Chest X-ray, AP view. Patient: 52 years old, sex F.
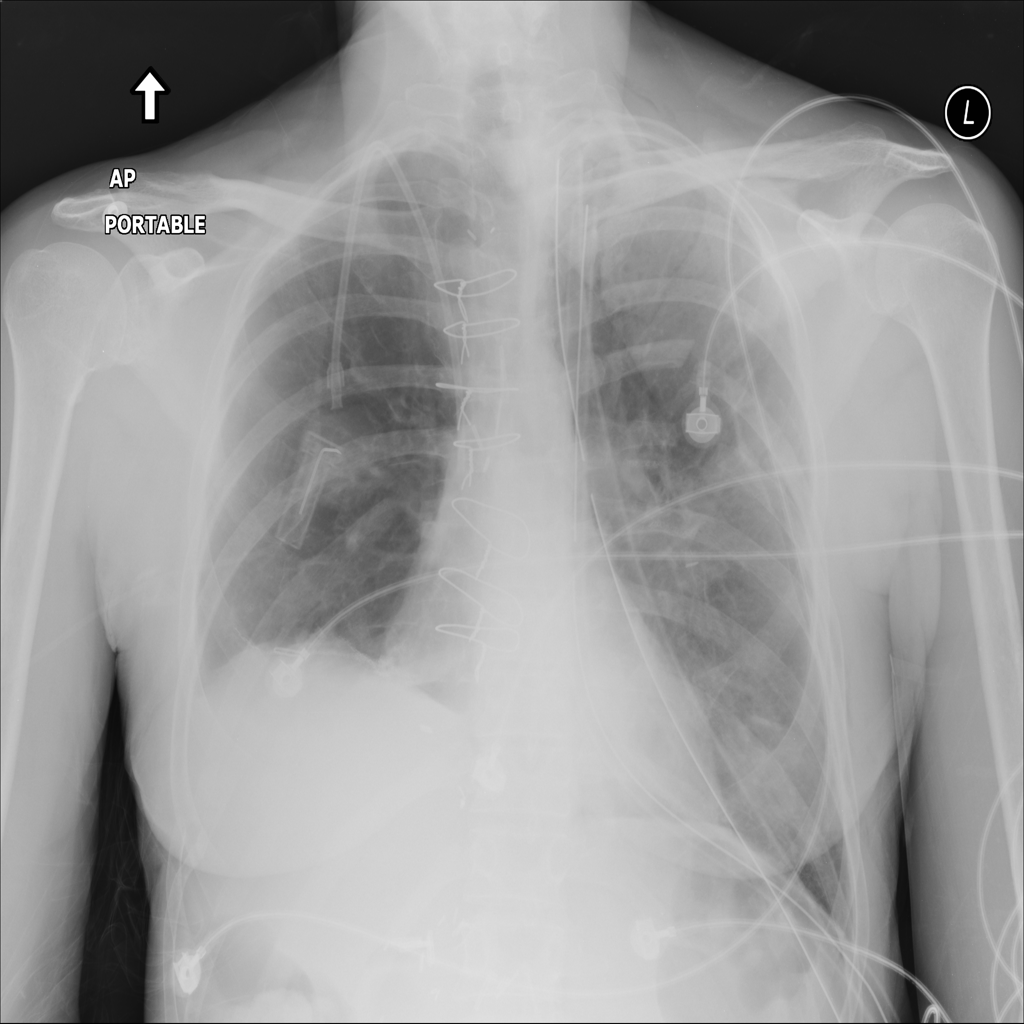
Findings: No Finding